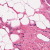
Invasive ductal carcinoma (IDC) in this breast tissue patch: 0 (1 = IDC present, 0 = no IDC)